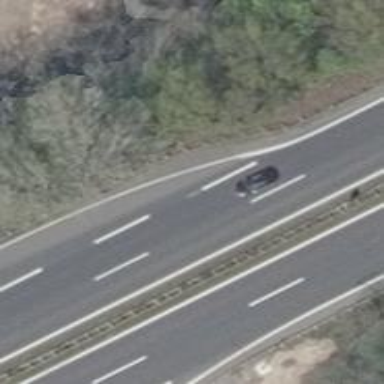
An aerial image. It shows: Asphalt motorway.